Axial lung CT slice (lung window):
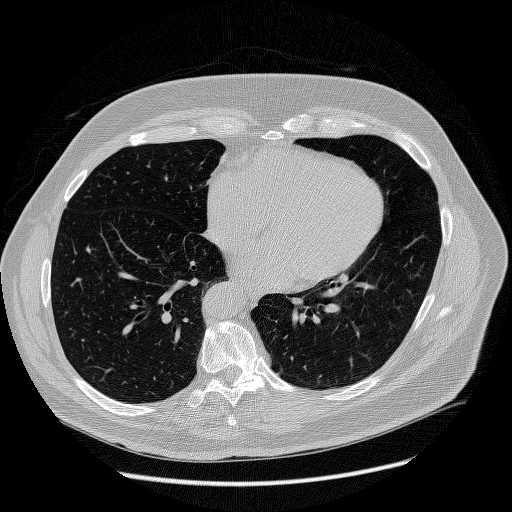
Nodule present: no